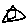
Label: triangle